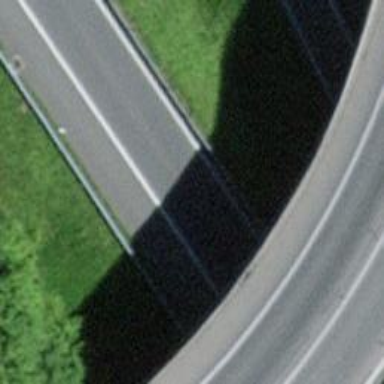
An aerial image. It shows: Trunk link highway.